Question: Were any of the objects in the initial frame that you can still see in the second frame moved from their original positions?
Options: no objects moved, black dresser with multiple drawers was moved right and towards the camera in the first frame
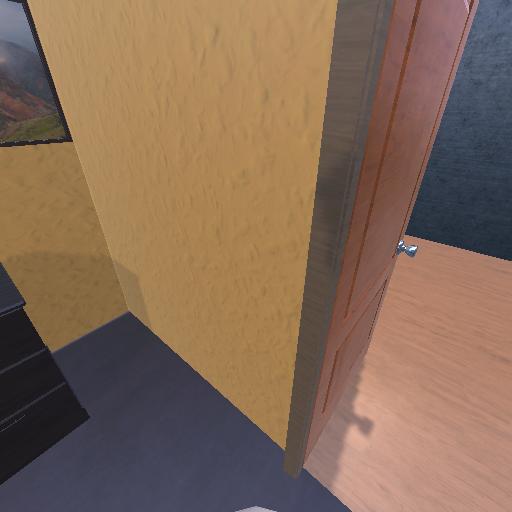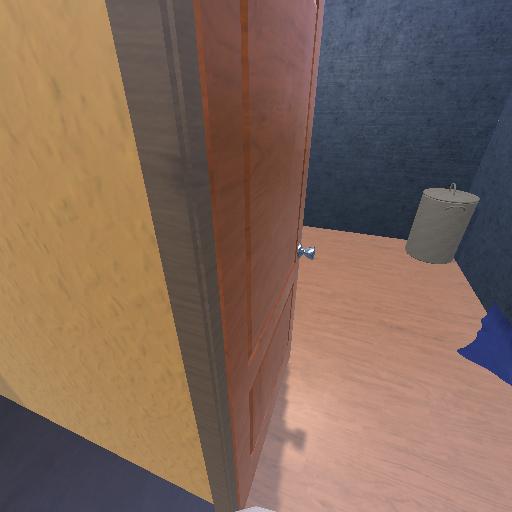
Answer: no objects moved